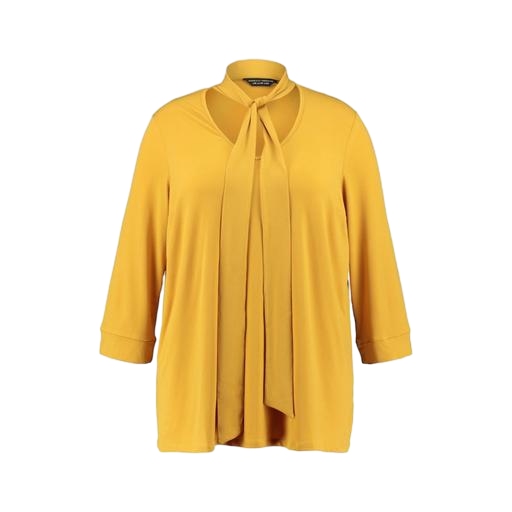
tie-neck jersey top, yellow long sleeve tie neck blouse, tie neck midaxi longline shirt, white background